Brain MRI, t1w sequence, axial 2D slice.
Patient: age 38, sex F, weight 78 kg, height 1.78 m
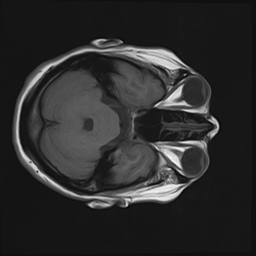